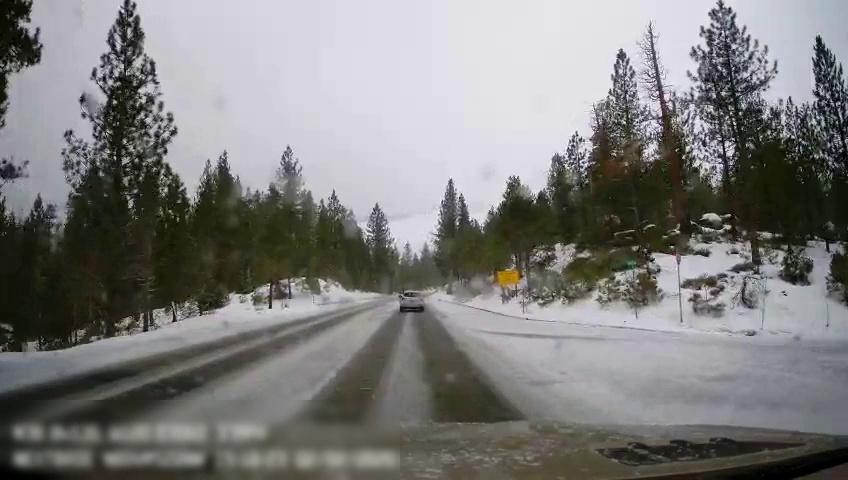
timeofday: Day
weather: Snowy
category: Drivable Space
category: Vehicles | SUV
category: Lanes | Opposite Lane
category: Traffic | Signs